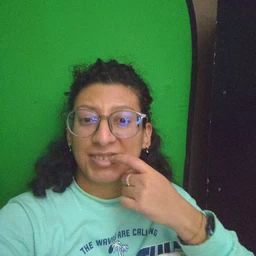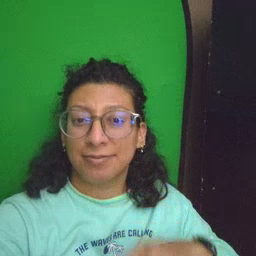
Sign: go